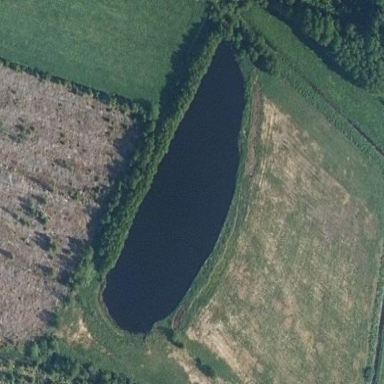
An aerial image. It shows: Reservoir of natural water.